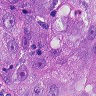
Metastatic tissue present: yes